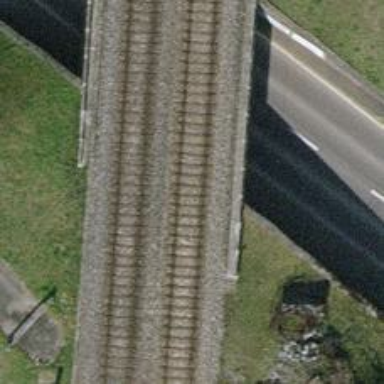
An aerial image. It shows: Bridge with single railway track electrified by contact line.